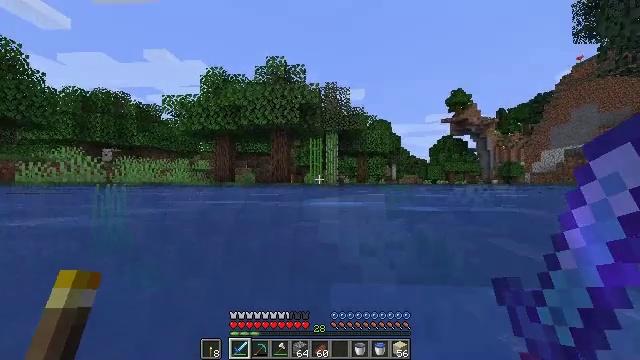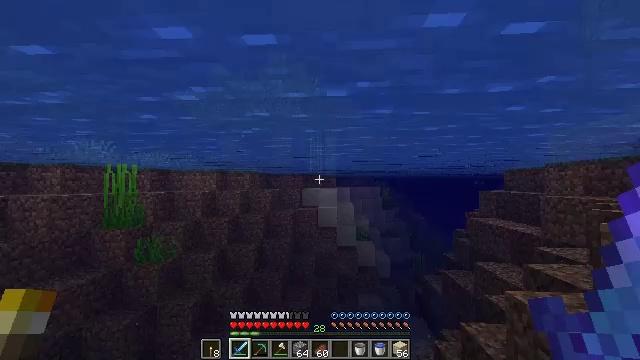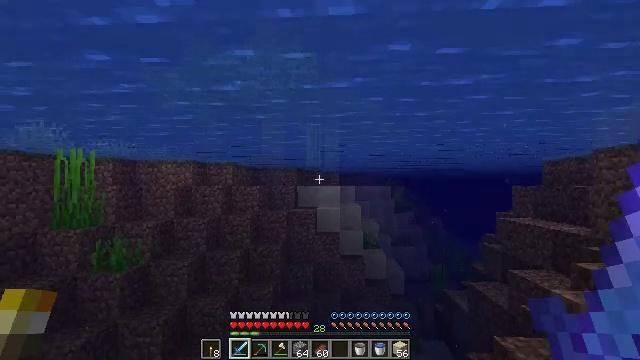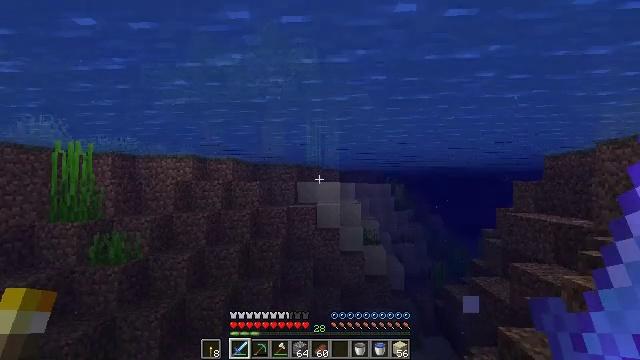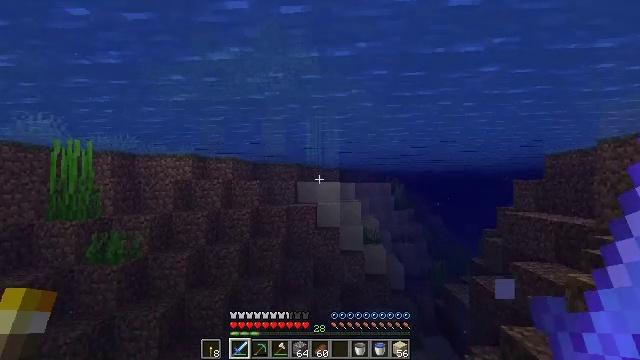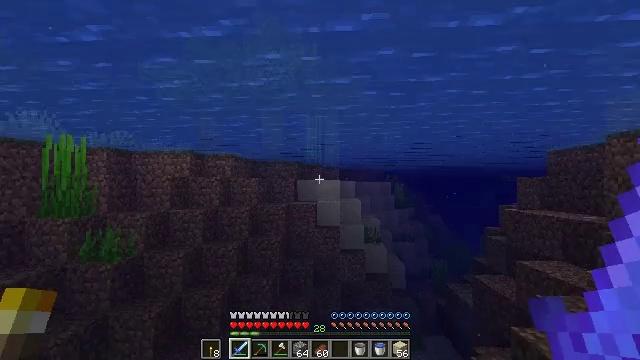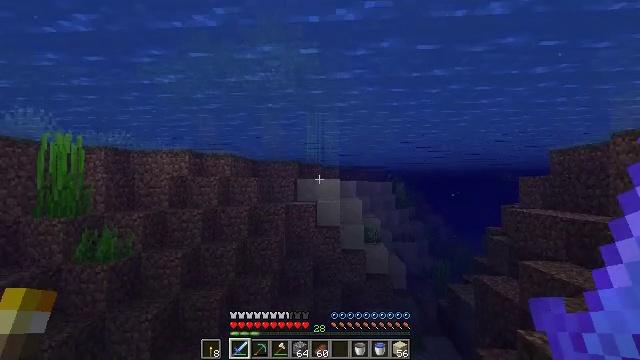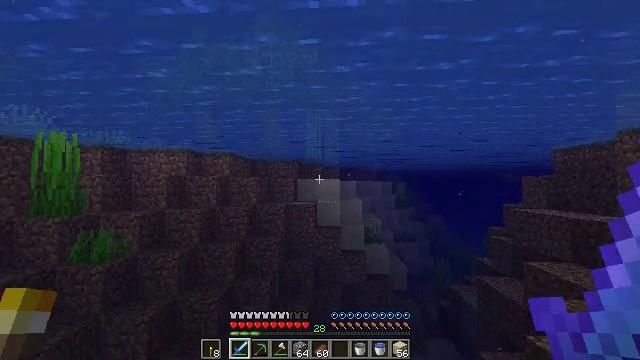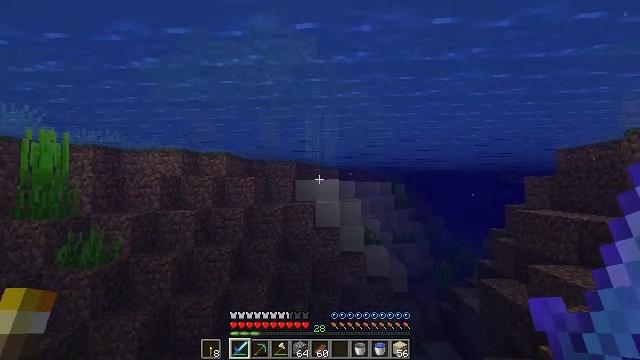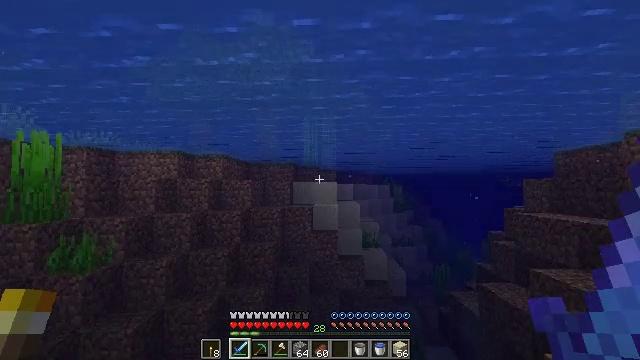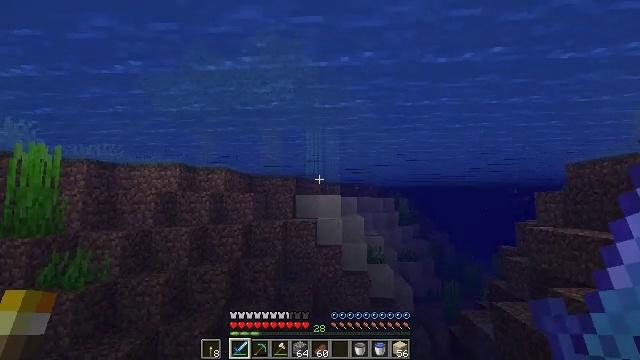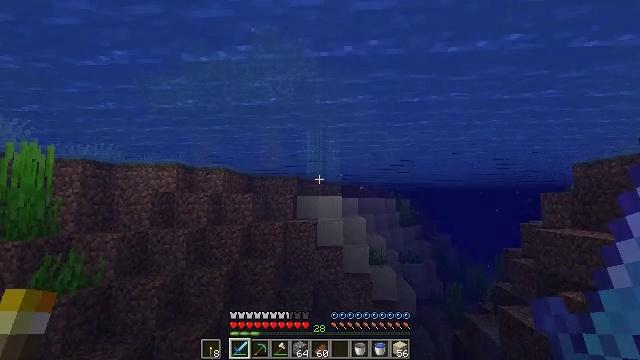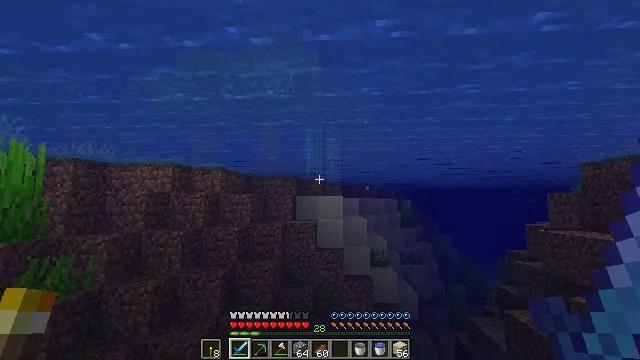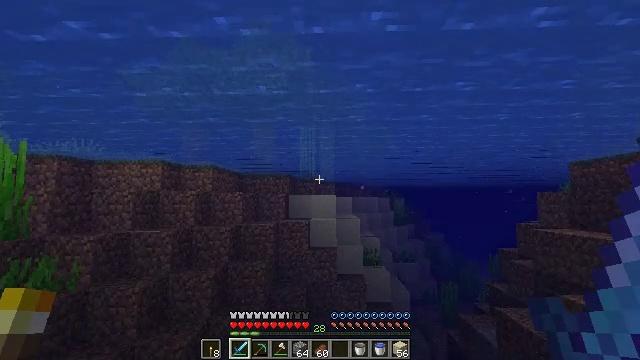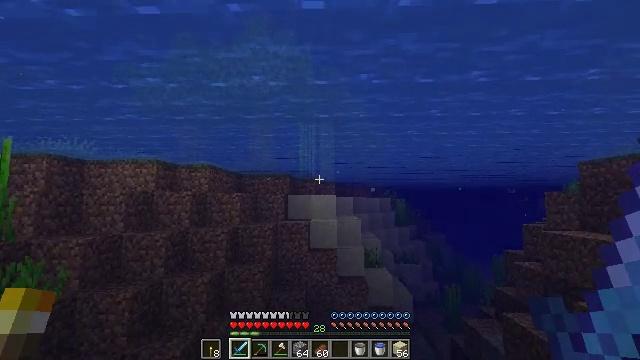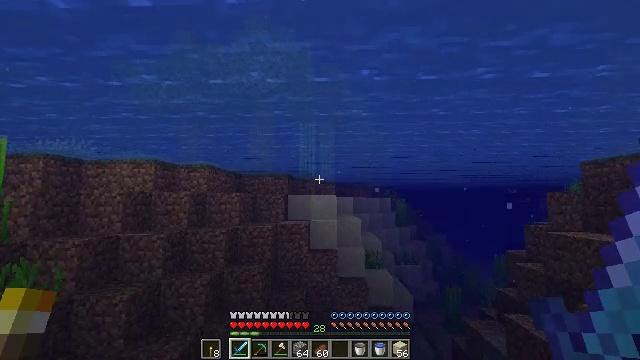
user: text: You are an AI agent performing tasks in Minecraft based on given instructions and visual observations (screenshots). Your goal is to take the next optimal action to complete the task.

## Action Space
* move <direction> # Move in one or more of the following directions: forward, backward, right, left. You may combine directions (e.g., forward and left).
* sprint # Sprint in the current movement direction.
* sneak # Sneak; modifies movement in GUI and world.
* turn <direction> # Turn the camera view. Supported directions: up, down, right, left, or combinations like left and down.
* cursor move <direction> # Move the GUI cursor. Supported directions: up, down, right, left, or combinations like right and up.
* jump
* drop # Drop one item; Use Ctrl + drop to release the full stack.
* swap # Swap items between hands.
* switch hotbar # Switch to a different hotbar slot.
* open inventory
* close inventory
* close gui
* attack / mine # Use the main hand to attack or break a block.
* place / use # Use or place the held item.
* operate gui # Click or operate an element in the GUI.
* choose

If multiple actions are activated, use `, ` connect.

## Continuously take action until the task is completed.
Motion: motion action
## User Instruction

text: Gather sugar cane for crafting.
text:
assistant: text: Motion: move forward, sprint
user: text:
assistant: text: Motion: move forward, sprint
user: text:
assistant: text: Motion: move forward, sprint
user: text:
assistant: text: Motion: move forward, sprint
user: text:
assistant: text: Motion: move forward, sprint
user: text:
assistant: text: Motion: move forward, sprint
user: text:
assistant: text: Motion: move forward, sprint
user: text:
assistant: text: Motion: move forward, sprint
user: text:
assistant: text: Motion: move forward, sprint
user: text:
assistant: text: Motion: move forward, sprint, turn up
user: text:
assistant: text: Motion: move forward, sprint
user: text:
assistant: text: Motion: move forward, sprint
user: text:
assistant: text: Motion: move forward, sprint, turn right
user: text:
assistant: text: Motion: move forward, sprint
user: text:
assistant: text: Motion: move forward, sprint
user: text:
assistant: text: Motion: move forward, sprint
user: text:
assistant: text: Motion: move forward, sprint
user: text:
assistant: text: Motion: move forward, sprint
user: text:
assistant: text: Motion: move forward, sprint
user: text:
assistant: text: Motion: move forward, sprint
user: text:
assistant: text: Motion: move forward, sprint
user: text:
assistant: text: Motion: move forward, sprint
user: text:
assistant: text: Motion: move forward, sprint
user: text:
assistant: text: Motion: move forward, sprint
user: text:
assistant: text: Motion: move forward, sprint
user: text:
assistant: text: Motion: move forward, sprint
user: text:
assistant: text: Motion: move forward, sprint
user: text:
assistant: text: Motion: move forward, sprint
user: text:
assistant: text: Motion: move forward, sprint
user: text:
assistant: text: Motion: move forward, sprint